Question: So here's the deal, I have a stored procedure that accepts in three input parameters and has one output parameter. Originally it looked like this:
'''
CREATE PROCEDURE upGetTestIDForAnalyte @ThisWOID nvarchar(60), @SampleID nvarchar(60),@Analyte nvarchar(60), @TestId int OUT
AS
SELECT @TestID = t1.TestID
FROM tblWOSampleTest t1 JOIN tblTest t2
ON t1.TestID=t2.TestID
WHERE (t1.SampleID = @SampleID) AND (t2.Analyte = @Analyte) AND (t1.WOID = @ThisWoid)
SELECT @TestID =ISNULL(@Testid,0)
Go
'''
It worked great when executed on MS-SQL Server Management Studio 2008, but when called in MS-Access 2010 (VBA) I would get the following error: Conversion failed when converting the nvarchar value '1406-00591' to data type int. (My @ThisWoid input)
So basically I posted a question about this and I posted everything(The way I called the stored procedure/ the datatypes of the table columns..ect) and I was told everything looked fine and it probably had something to do with the values I was assigning to my input parameters, I'll post the link to the previous question at the bottom of the page if anyone is curious. I found kind of a loop hole to get rid of this error by using 'LIKE' instead of '=' because the data type constraint isn't as strict for 'LIKE' (I know not the best solution but I'm desperate to make progress). Anyways so now my SQL code looks like this:
'''
CREATE PROCEDURE upGetTestIDForAnalyte2 @ThisWOID nvarchar(60), @SampleID nvarchar(60),@Analyte nvarchar(60), @TestId int OUT
AS
SELECT @TestID = t1.TestID
FROM tblWOSampleTest t1 JOIN tblTest t2
ON t1.TestID=t2.TestID
WHERE (t1.SampleID LIKE @SampleID) AND (t2.Analyte Like @Analyte) AND (t1.WOID Like @ThisWoid)
SELECT @TestID =ISNULL(@Testid,0)
go
'''
Again it works great in SQL Management Studio but when I call it in MS-Access it always returns 0. SO for a little test I changed the SQL code once more to see if it can return something other than zero by forcing values that I knew would definitely return a value, here is that code:
'''
CREATE PROCEDURE upGetTestIDForAnalyte3 @ThisWOID nvarchar(60), @SampleID nvarchar(60),@Analyte nvarchar(60), @TestID int out
AS
Select @TestID = t1.testid
From tblWOSampleTest t1 JOIN tbltest t2
On t1.testid = t2.testid
Where (t1.woid LIKE '1406-00591') AND (t2.Analyte LIKE 'lead') AND (t1.SampleID LIKE 1)
SELECT @TestID =ISNULL(@Testid,0)
Go
'''
finally yes the correct output was saved to @TestID. So Great I was making some progress. (Sort of). So then I get curious and change the 'LIKE' back to '=' and it returns the correct value! At this point I don't really know whats going on but I just roll with it. SO then I change my SQL code back to upGetTestIDForAnalyte2 (I labeled them all differently btw) and when I call my stored procedure I take those same values and assign them to the input parameters like such:
'''
Set cmd = New ADODB.Command
cmd.ActiveConnection = Conn
cmd.CommandType = adCmdStoredProc
cmd.CommandText = "upGetTestIDForAnalyte2"
cmd.Parameters.Append cmd.CreateParameter("@Analyte", adVarChar, adParamInput, 60, "lead")
cmd.Parameters.Append cmd.CreateParameter("@ThisWOID", adVarChar, adParamInput, 60, "1406-00591")
cmd.Parameters.Append cmd.CreateParameter("@SampleID", adDouble, adParamInput, 60, 1)
cmd.Parameters.Append cmd.CreateParameter("@testid", adDouble, adParamOutput, , adParamReturnValue)
cmd.Execute
Conn.Close
ThisTestID = cmd.Parameters("@testid").Value
'''
It returns always sets TestId to 0. I also initialized my ThisTestID to 5 to make sure its changing, and it is changing to 0. Just to make sure I ran upGetTestIDForAnalyte with the same input values and i got the same error as I got above. So this is where I am right now. Here is some inforamtion on the tables i am using I got from the SQL code:
'''
SELECT COLUMN_NAME, DATA_TYPE, CHARACTER_MAXIMUM_LENGTH, IS_NULLABLE
FROM INFORMATION_SCHEMA.COLUMNS IC
where (TABLE_NAME = 'tblwosampletest' and COLUMN_NAME = 'woid')
OR (TABLE_NAME = 'tblwosampletest' and COLUMN_NAME = 'sampleID')
OR (TABLE_NAME = 'tbltest' AND COLUMN_NAME = 'Analyte)'
'''
Results:
Also I define my Variables to pass as:
'''
Dim Analyte As String
Dim ThisWOID As String
Dim ThisSampleID As Long
Dim ThisTestID As Long
'''
Link to previous question (not gonna lie it's kind of confusing) <URL>
Okay if Anyone needs more information or clarification just ask, Thanks for the help! Also if you don't know the answer could you suggest tests I could do.
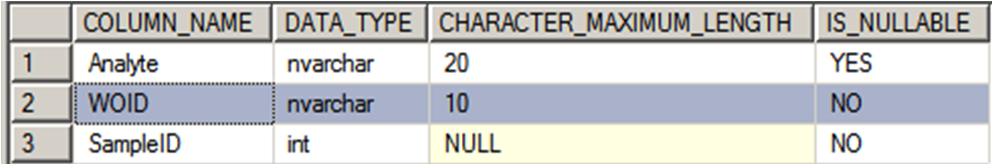
Answer: Your variable order is out of order with the PROC.
Your VB order is:
'''
cmd.Parameters.Append cmd.CreateParameter("@Analyte", adVarChar, adParamInput, 60, "lead")
cmd.Parameters.Append cmd.CreateParameter("@ThisWOID", adVarChar, adParamInput, 60, "1406-00591")
cmd.Parameters.Append cmd.CreateParameter("@SampleID", adDouble, adParamInput, 60, 1)
cmd.Parameters.Append cmd.CreateParameter("@testid", adDouble, adParamOutput, , adParamReturnValue)
'''
And your proc order is:
'''
@ThisWOID nvarchar(60),
@SampleID nvarchar(60),
@Analyte nvarchar(60),
@TestID int out
'''
Unless you specifiy in vb that 'cmd.NamedParameters=True' then the ordinal order is used, and thus your vb '@Analyte' is put into the SQL '@ThisWOID', and the vb '@ThisWOID' is put into the SQL '@SampleID' -- which is likely your 'NVARCHAR-INT' conversion issue.
Get your names in order, or set the named params attribute to true, and fix your SQL proc so that '@SampleID' is an 'INT' to match your table.
You should be golden after that.